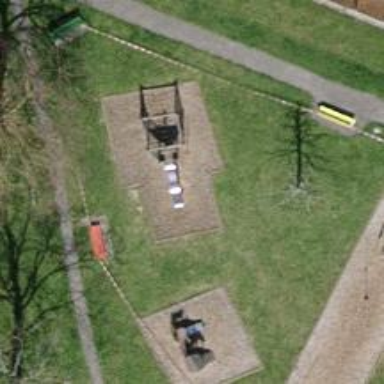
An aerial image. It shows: Playground with playhouse.